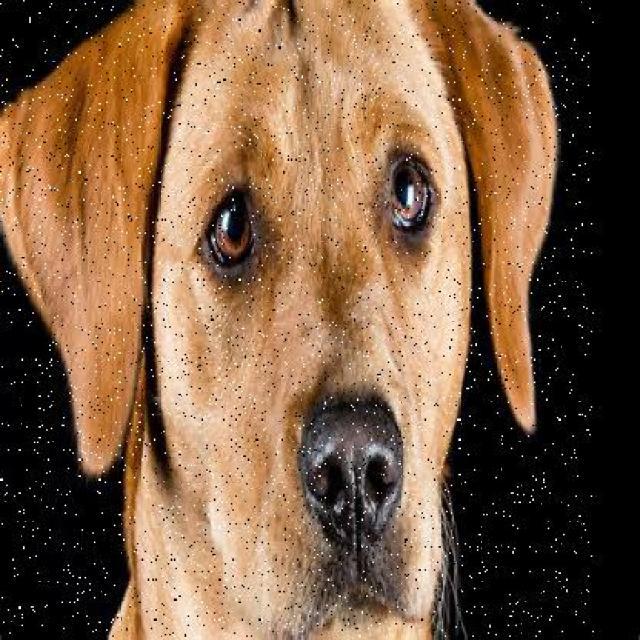
Healthy canine skin — no visible lesions, inflammation, or abnormalities. The skin and coat appear normal.